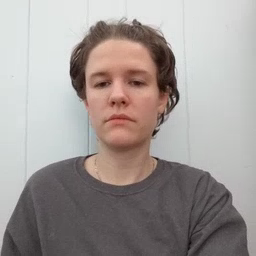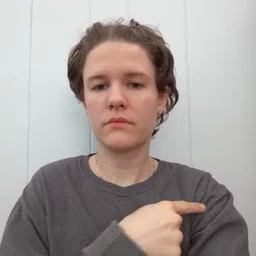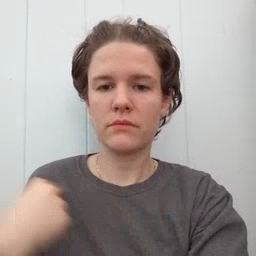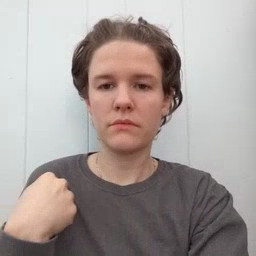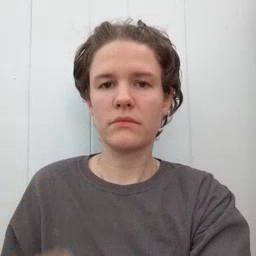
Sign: weus